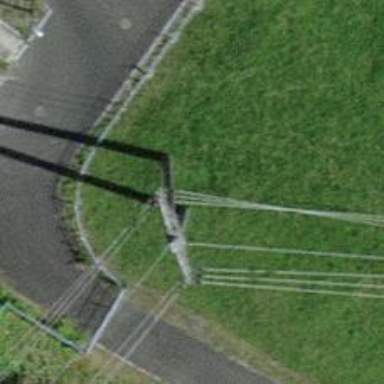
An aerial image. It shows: Power line in the image.